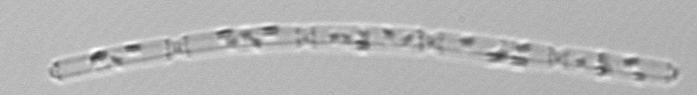
Label: Cerataulina_pelagica